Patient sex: F
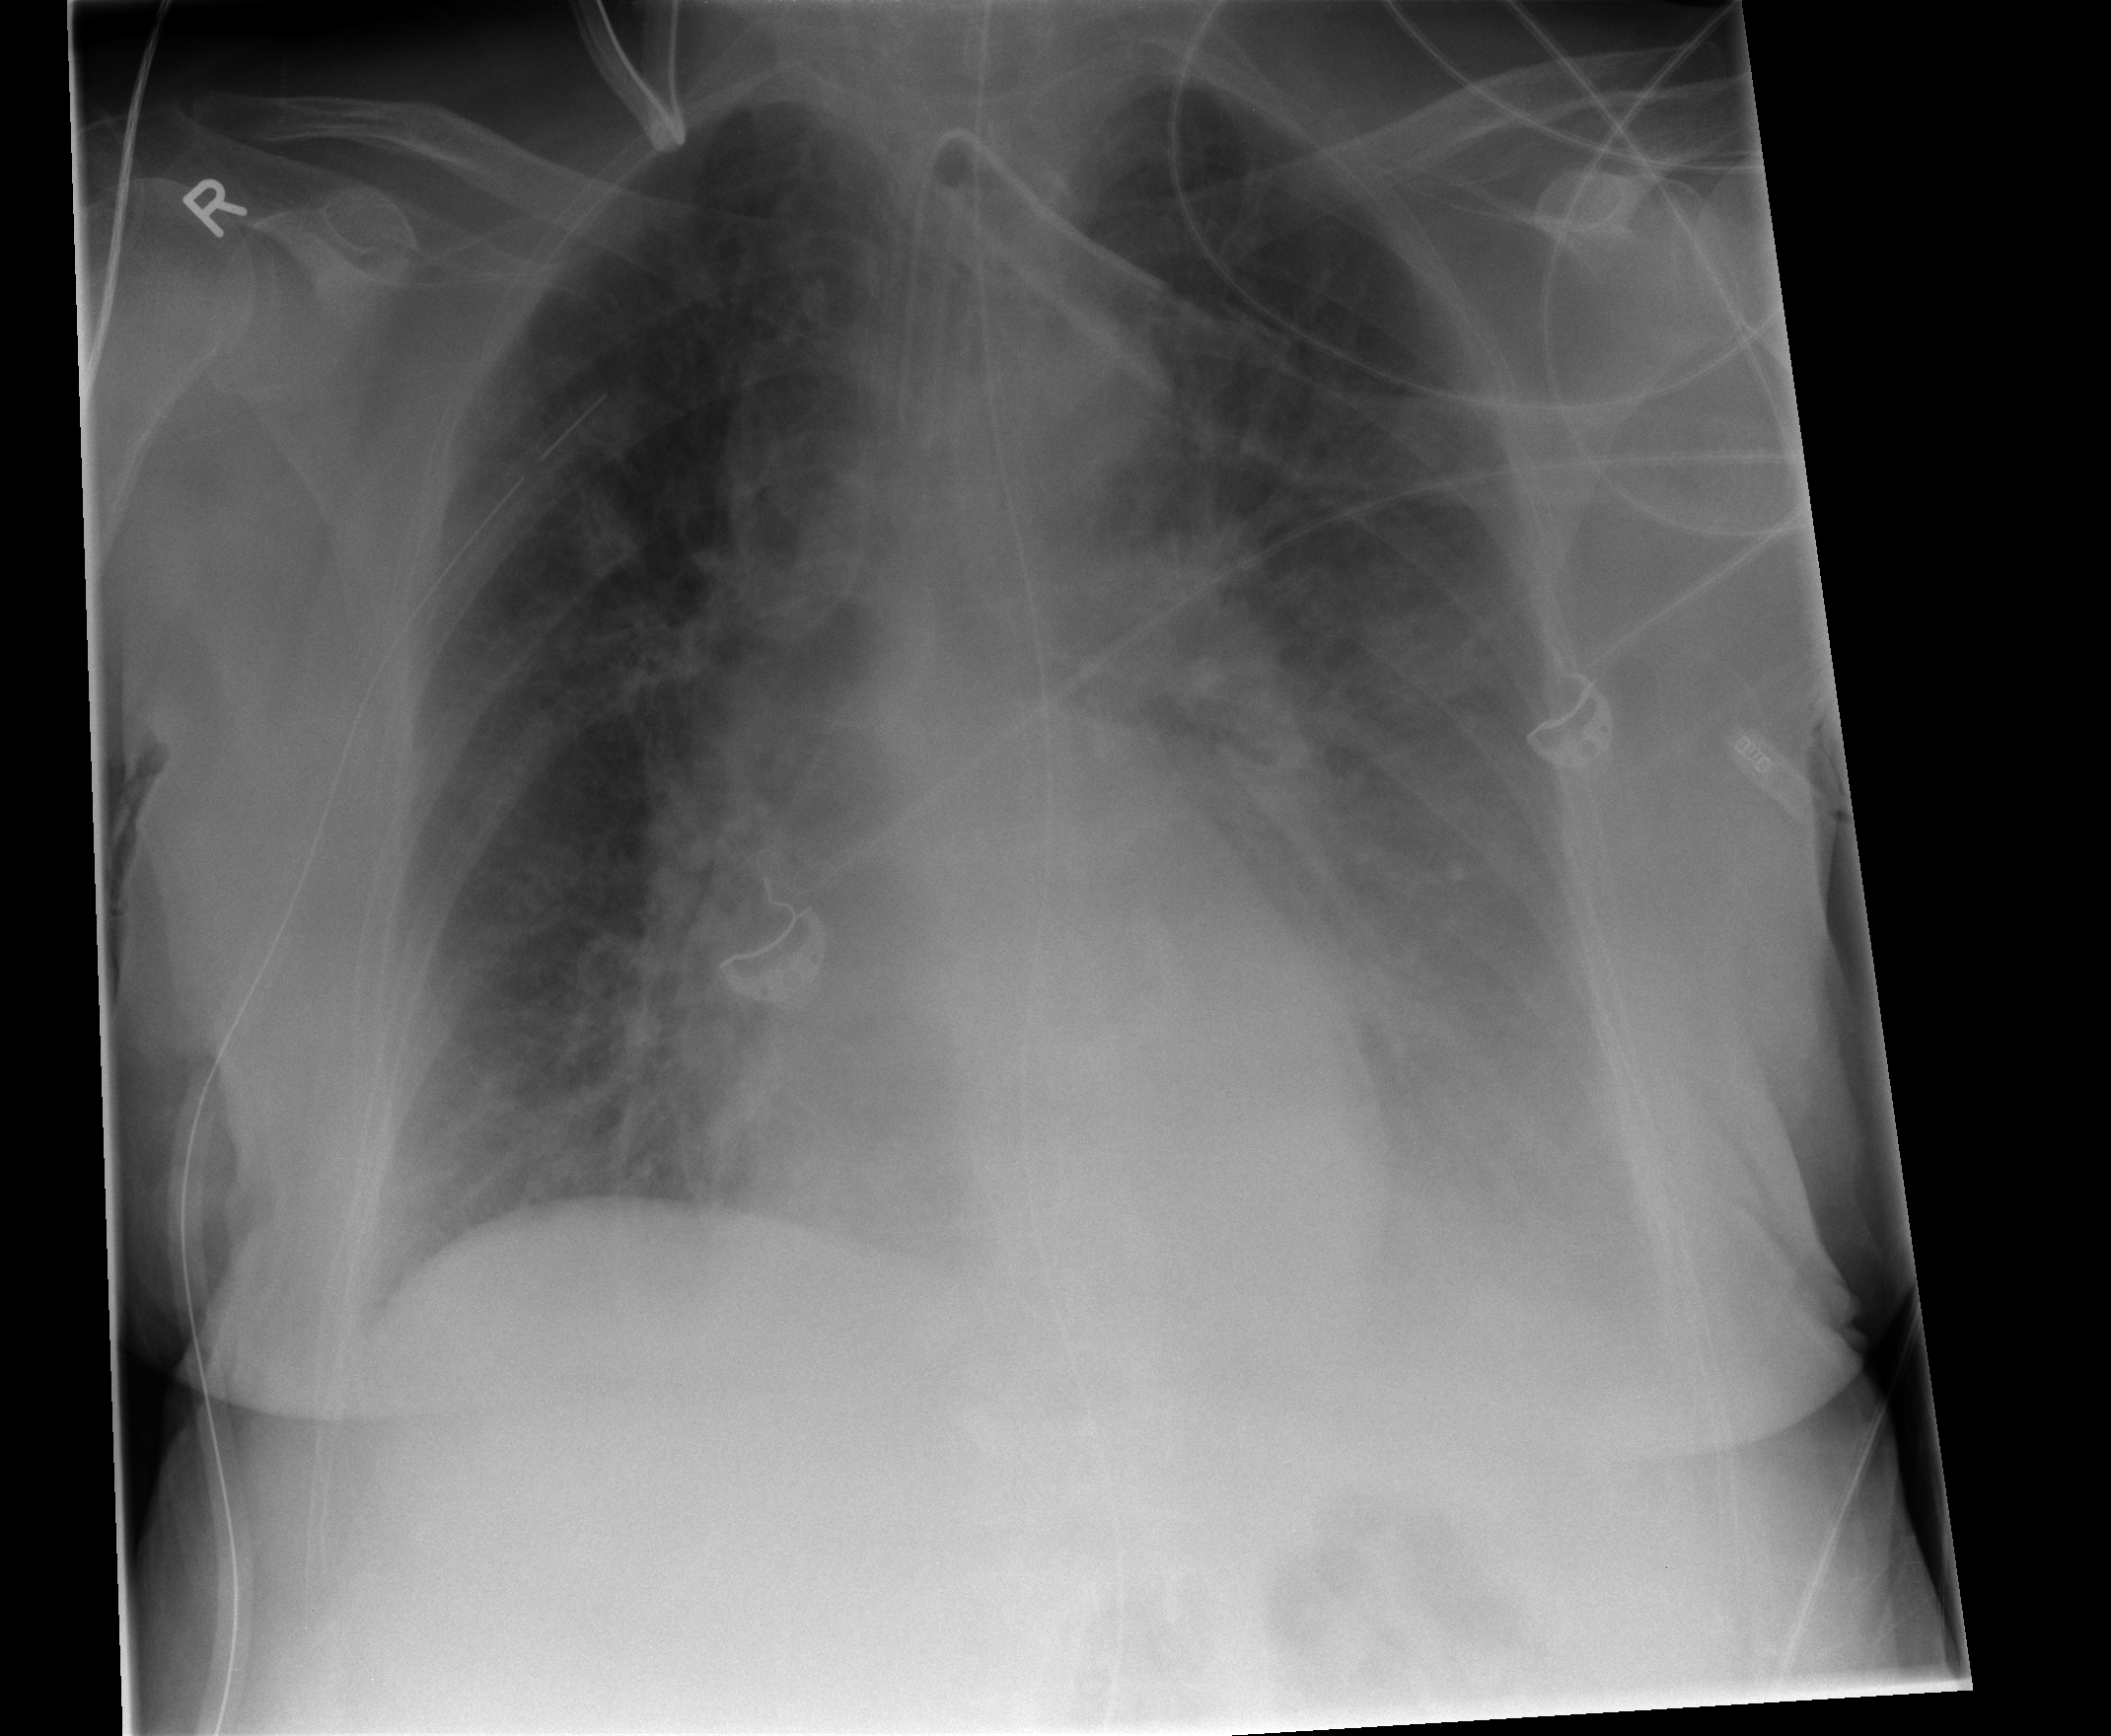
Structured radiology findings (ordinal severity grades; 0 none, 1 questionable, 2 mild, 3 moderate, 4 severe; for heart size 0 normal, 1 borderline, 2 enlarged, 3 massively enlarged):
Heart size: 0
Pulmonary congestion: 2
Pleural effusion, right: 0
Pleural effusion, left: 3
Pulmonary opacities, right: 1
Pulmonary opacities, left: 0
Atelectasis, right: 2
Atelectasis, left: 2